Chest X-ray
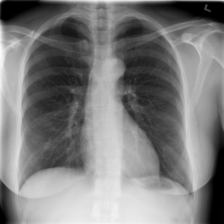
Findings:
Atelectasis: negative
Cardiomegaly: negative
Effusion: negative
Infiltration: negative
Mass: negative
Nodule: negative
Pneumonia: negative
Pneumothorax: negative
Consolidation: negative
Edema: negative
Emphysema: negative
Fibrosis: negative
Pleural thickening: negative
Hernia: negative